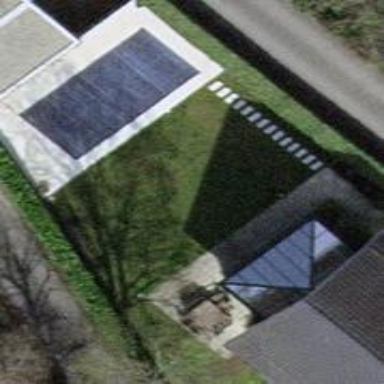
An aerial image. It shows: Garden enclosed by fence.